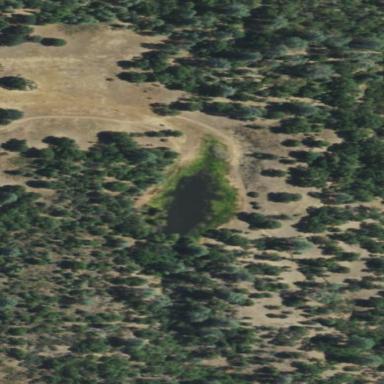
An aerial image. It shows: Pond surrounded by natural water.